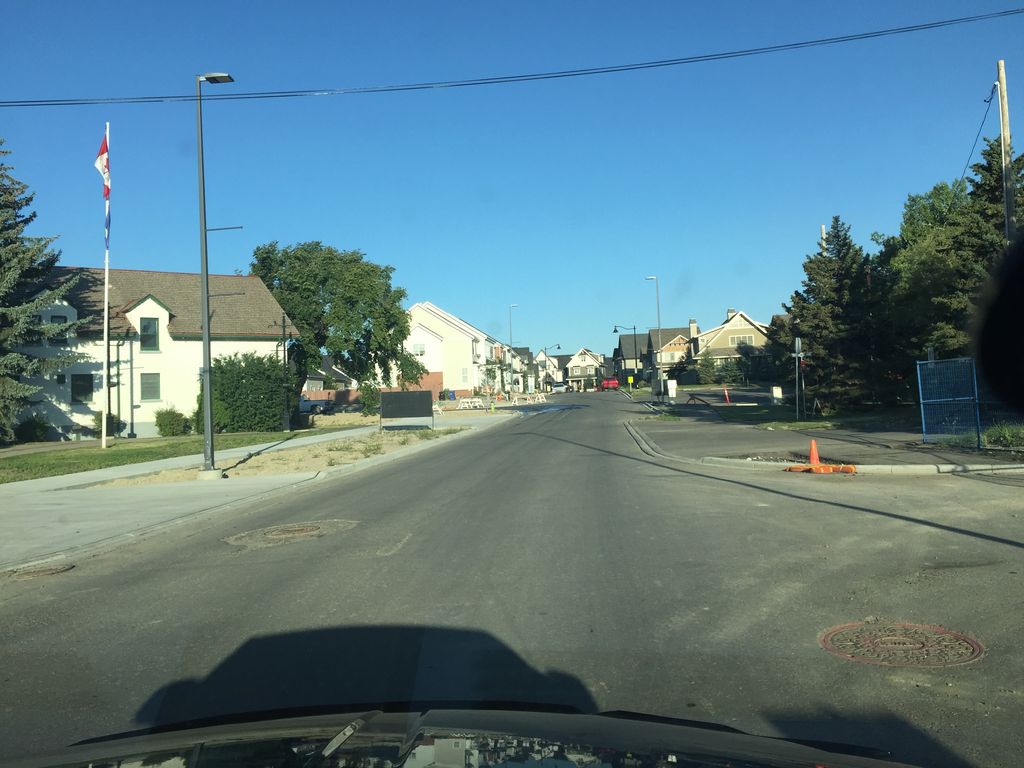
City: calgary